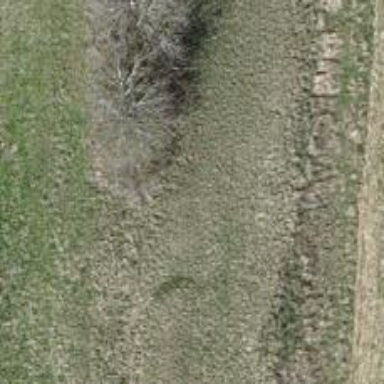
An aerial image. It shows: Row of trees in natural setting.